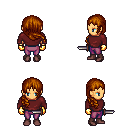
a pixel art fantasy rpg character, female body template, human, tanned skin, maroon long-sleeve shirt, magenta pants, brunette right-swept hairstyle, gold gloves, maroon shoes, dagger, four views (front, back, left, right), 2x2 character sprite sheet, small pixel art, hard edges, no anti-aliasing